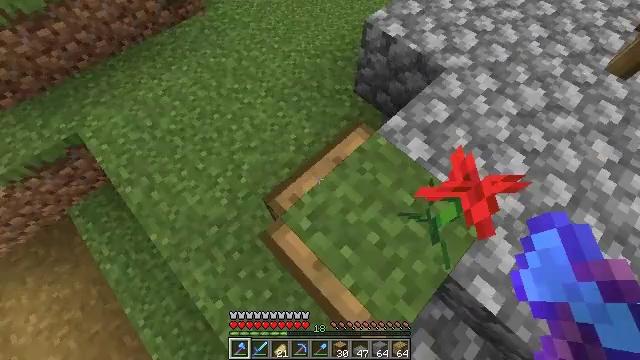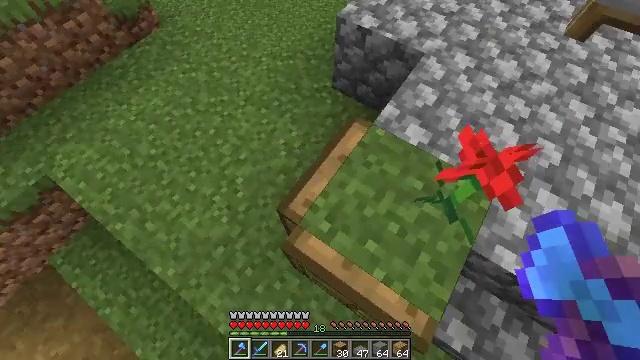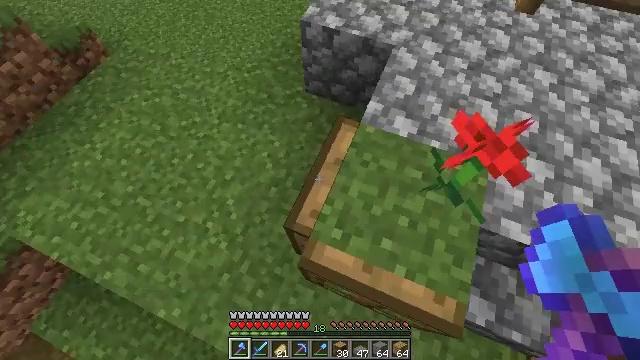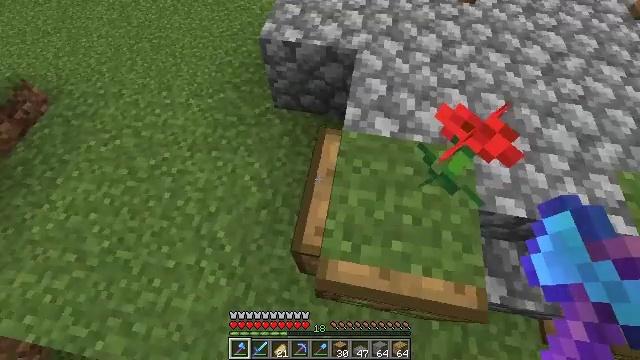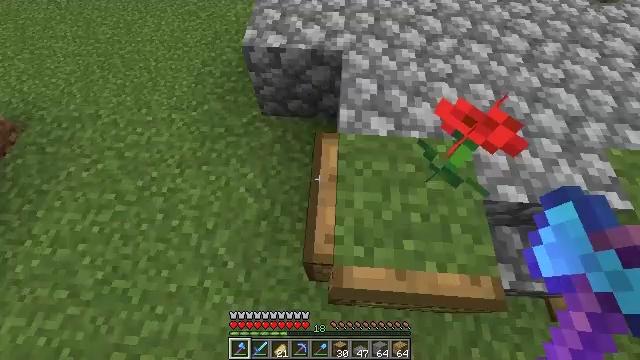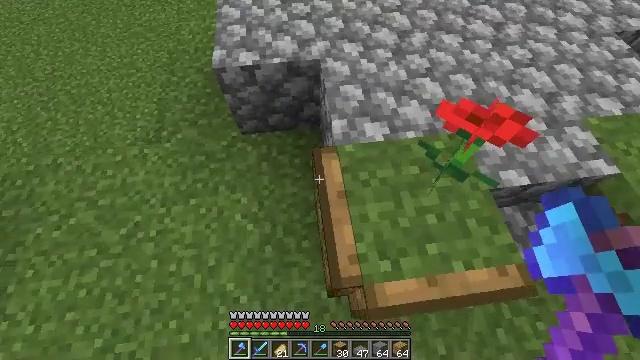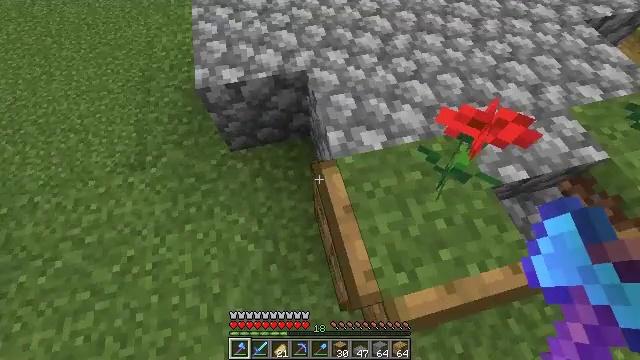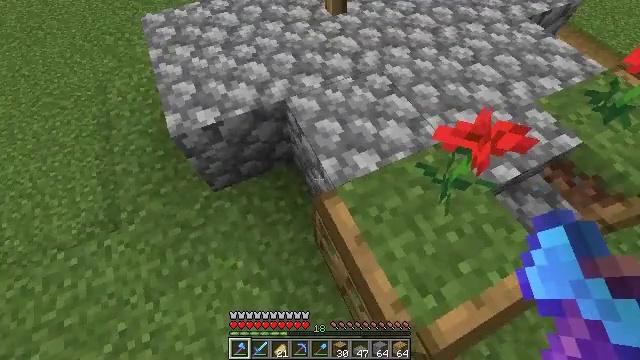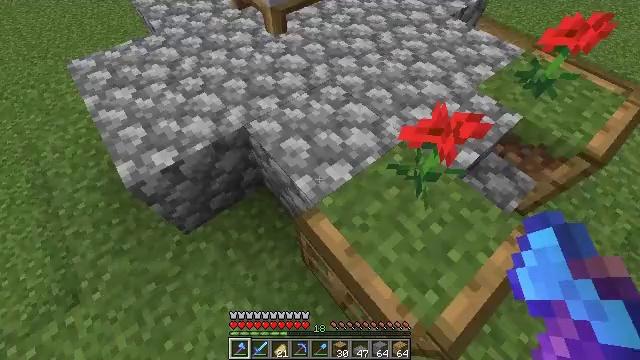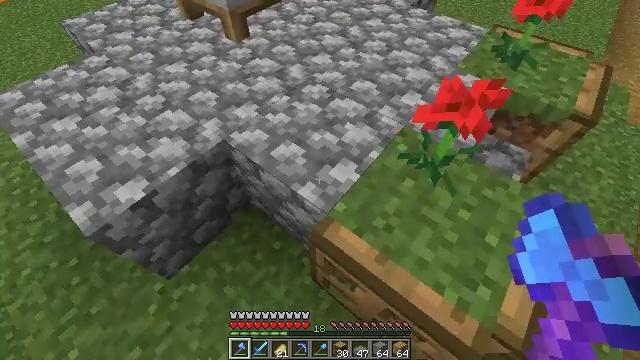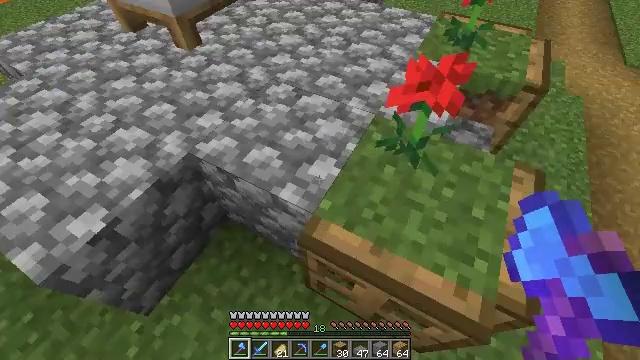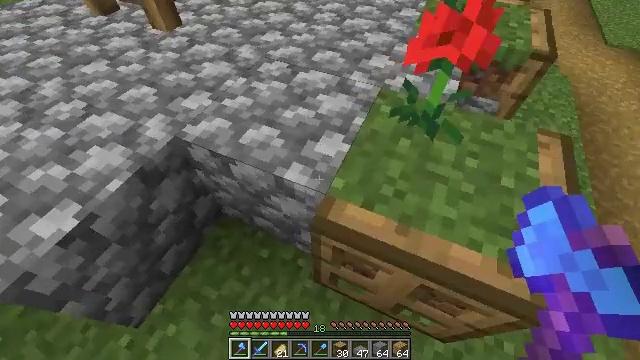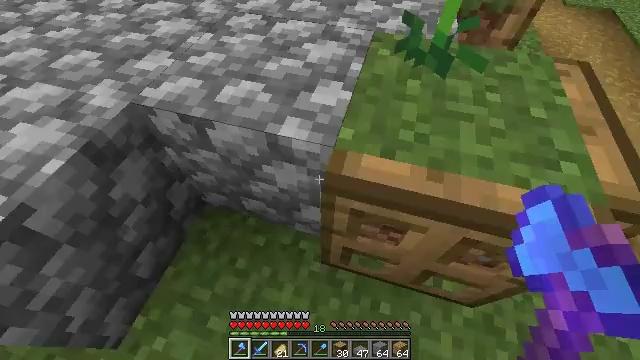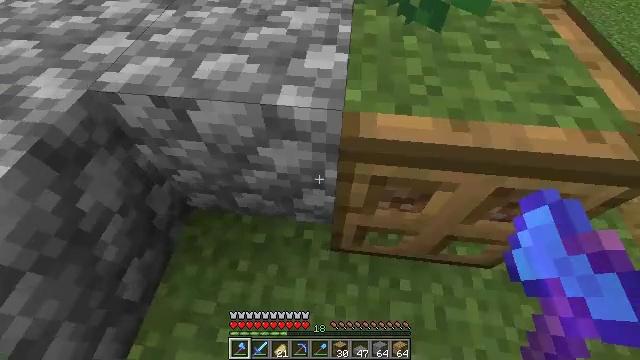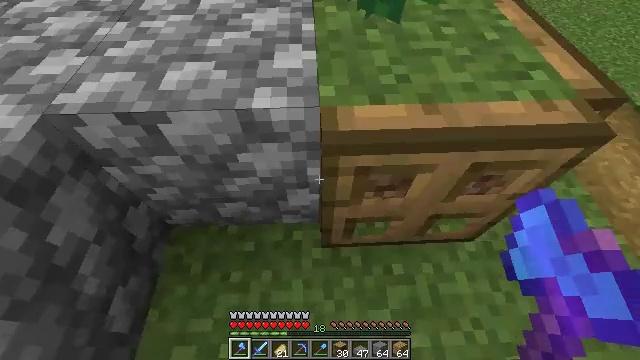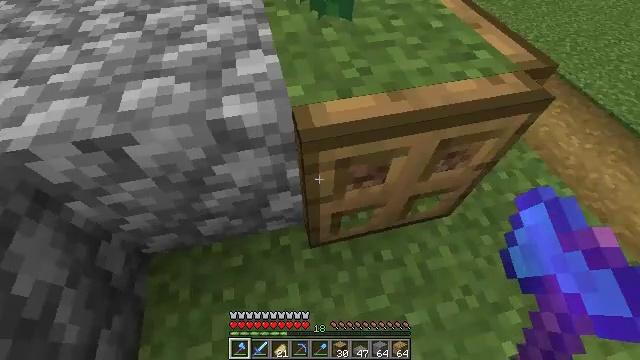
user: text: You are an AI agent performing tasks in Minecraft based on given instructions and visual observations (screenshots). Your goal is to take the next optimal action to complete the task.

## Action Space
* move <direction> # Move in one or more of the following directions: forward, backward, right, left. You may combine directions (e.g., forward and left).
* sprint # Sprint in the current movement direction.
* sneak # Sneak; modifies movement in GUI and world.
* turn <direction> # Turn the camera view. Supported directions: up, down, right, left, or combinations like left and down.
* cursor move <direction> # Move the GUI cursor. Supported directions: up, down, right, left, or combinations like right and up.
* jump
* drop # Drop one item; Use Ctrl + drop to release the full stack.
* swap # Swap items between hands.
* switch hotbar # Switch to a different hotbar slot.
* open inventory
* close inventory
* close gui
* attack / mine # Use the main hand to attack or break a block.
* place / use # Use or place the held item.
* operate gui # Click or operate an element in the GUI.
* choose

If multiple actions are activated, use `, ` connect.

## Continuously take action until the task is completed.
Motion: motion action
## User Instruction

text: Remove the oak trapdoor from its place.
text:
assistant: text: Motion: move forward and move left, turn right
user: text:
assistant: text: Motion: move forward and move left, turn right
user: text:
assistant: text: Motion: move forward and move left, turn right and up
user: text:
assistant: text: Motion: move forward and move left, turn right
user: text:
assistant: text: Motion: move forward and move left, turn right
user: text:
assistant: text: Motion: move forward and move left, turn right
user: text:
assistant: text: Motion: move forward and move left, turn right and up
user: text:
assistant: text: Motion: move forward and move left, turn right and up
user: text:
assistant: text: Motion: move forward and move left, turn right and up
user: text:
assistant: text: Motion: move left, turn right and up
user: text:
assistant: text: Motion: turn right
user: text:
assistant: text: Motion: turn right and down
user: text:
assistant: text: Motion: turn right
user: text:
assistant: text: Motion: turn right
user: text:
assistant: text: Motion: turn right
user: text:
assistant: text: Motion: turn right and up
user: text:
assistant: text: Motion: no_op
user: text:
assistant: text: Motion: no_op
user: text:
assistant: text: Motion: no_op
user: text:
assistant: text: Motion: move right, turn up
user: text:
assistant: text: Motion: move right, turn left and up, attack / mine
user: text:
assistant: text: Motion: move right, turn left and up, attack / mine
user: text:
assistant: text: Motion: attack / mine
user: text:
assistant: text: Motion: attack / mine
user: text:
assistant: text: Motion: attack / mine
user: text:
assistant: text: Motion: attack / mine
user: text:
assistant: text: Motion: attack / mine
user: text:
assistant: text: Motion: attack / mine
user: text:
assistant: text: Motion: attack / mine
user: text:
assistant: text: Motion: attack / mine